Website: lowes
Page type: customer-info-address
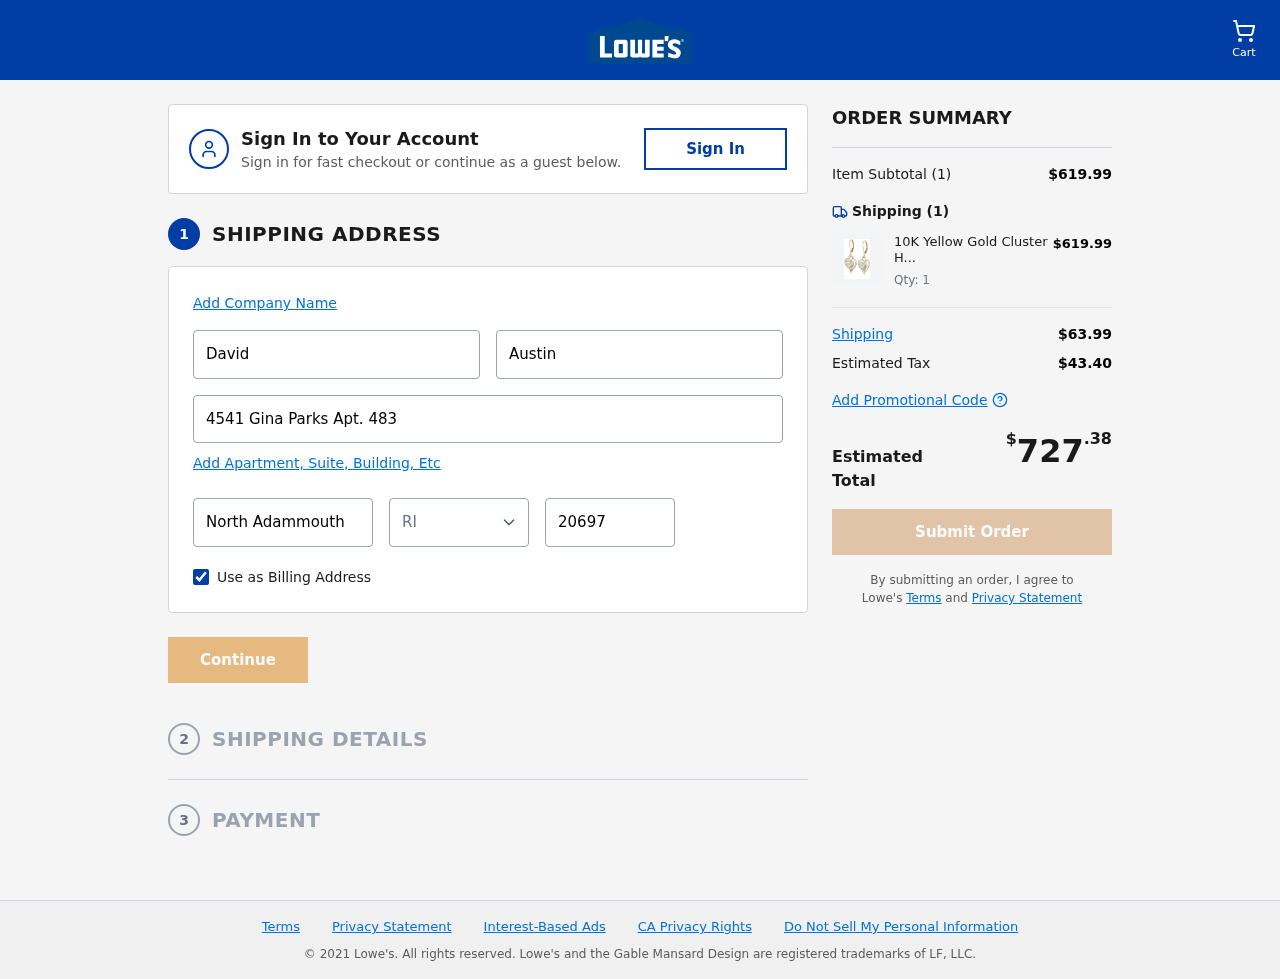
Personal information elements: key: PII_CITY
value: North Adammouth
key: PII_FIRSTNAME
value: David
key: PII_LASTNAME
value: Austin
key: PII_POSTCODE
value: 20697
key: PII_STATE_ABBR
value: RI
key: PII_STREET
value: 4541 Gina Parks Apt. 483
Product elements: key: PRODUCT1_NAME
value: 10K Yellow Gold Cluster Heart Diamond Drop Earrings (1/2 cttw, I-JColor, I2-I3 Clarity)
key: PRODUCT1_PRICE
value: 619.99
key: PRODUCT1_QUANTITY
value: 1
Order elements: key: ORDER_NUM_ITEMS
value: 1
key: ORDER_SUBTOTAL
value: $619.99
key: ORDER_NUM_ITEMS2
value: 1
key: ORDER_SHIPPING_COST
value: $63.99
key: ORDER_TAX
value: $43.40
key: ORDER_TOTAL
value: $727.38